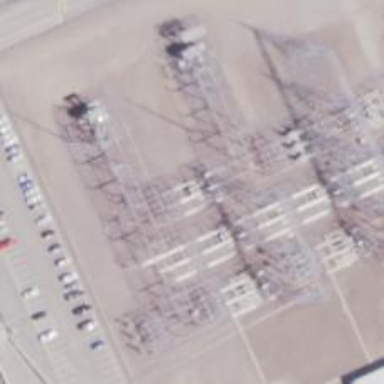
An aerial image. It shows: Switch for power supply.